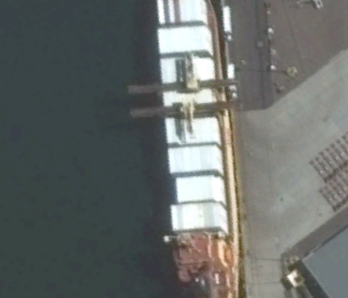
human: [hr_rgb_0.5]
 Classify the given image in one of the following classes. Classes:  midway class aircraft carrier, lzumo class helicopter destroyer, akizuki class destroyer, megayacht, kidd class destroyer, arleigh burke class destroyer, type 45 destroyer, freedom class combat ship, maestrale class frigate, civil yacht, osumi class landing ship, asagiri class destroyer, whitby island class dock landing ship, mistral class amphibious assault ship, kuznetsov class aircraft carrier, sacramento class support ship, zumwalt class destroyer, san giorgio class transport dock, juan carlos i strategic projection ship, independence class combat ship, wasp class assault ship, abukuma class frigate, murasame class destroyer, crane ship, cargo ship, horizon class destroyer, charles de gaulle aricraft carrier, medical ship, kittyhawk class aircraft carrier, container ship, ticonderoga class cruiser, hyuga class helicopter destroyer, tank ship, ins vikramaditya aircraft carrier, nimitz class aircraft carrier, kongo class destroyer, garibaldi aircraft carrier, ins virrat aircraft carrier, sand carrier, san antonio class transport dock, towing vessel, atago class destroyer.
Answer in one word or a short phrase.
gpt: Container ship